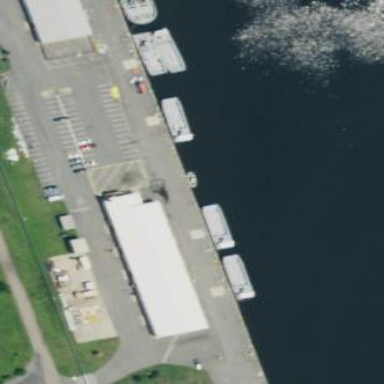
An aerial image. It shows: Man-made pier.